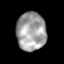
Tissue: skin
Cell type: Epithelial cells
Senescence score: 0.2824
Nuclear area (px): 1107
Mean DAPI intensity: 160.622